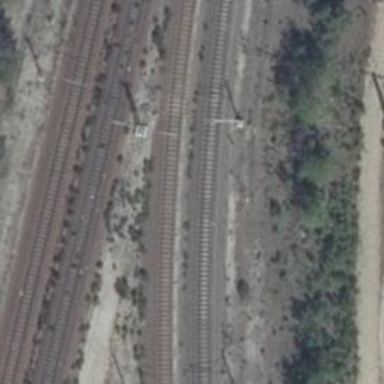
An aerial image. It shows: Railway with electrified contact lines.